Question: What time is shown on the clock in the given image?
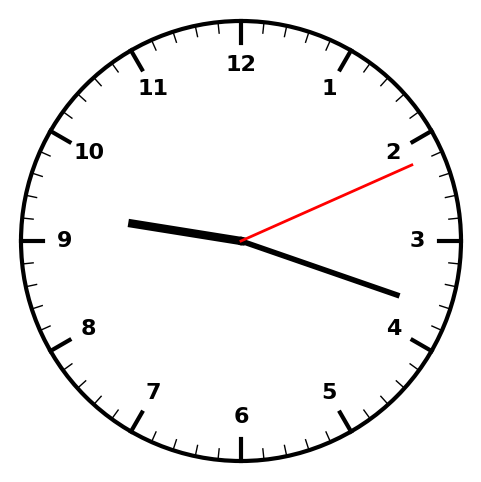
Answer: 09:18:11